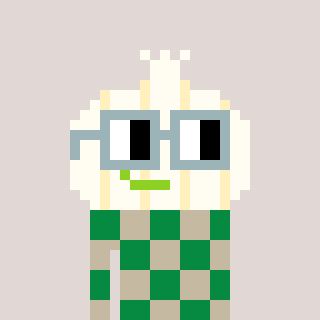
a pixel art character with square dark gray glasses, a garlic-shaped head and a bege-colored body on a warm background